九年级 · 解析几何
(本小题 8.0 分)

如图, 以线段 $A B$ 为直径作 $\odot O$, 交射线 $A C$ 于点 $C, A D$ 平分 $\angle C A B$ 交 $\odot O$ 于点 $D$, 过点 $D$ 作直线 $D E \perp A C$ 于点 $E$, 交 $A B$ 的延长线于点 $F$. 连接 $B D$ 并延长交 $A C$ 于点 $M$.

(1)求证: 直线 $D E$ 是 $\odot O$ 的切线;

(2)求证: $A B=A M$ ；

(3)若 $M E=1, \angle F=30^{\circ}$, 求 $B F$ 的长.

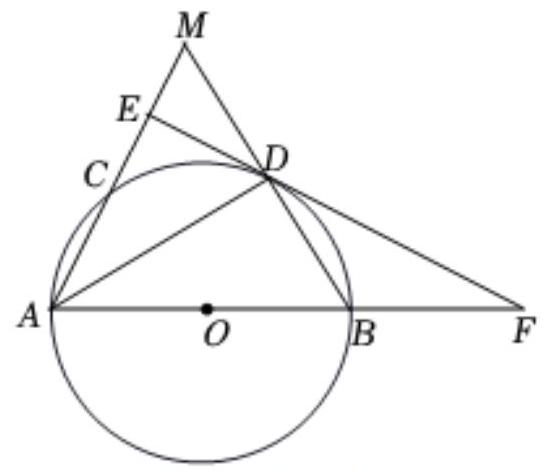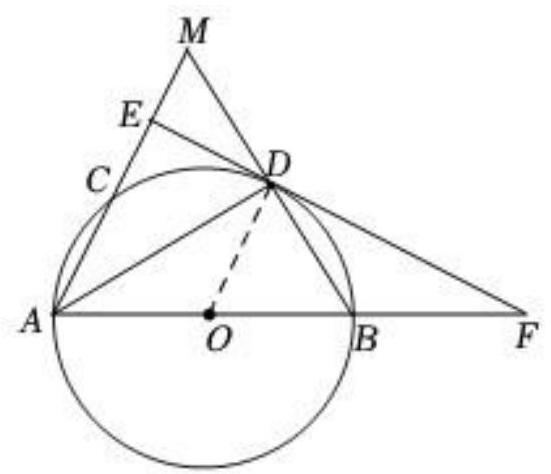
答案: (1)证明: 连接 $O D$, 则 $O D=O A$,

$\therefore \angle O D A=\angle O A D$,

$\because A D$ 平分 $\angle C A B$,

$\therefore \angle O A D=\angle D A C$,

$\therefore \angle O D A=\angle D A C$

$\therefore O D / / A C$,

$\because D E \perp A C$,

$\therefore \angle O D F=\angle A E D=90^{\circ}$,

$\because O D$ 是 $\odot O$ 的半径, 且 $D E \perp O D$,

$\therefore$ 直线 $D E$ 是 $\odot O$ 的切线.

(2)证明: :线段 $A B$ 是 $\odot O$ 的直径,

$\therefore \angle A D B=90^{\circ}$,

$\therefore \angle A D M=180^{\circ}-\angle A D B=90^{\circ}$,

$\therefore \angle M+\angle D A M=90^{\circ}, \angle A B M+\angle D A B=90^{\circ}$,

$\because \angle D A M=\angle D A B$,

$\therefore \angle M=\angle A B M$,

$\therefore A B=A M$.

(3)解: $\because \angle A E F=90^{\circ}, \angle F=30^{\circ}$,

$\therefore \angle B A M=60^{\circ}$,

$\therefore \triangle A B M$ 是等边三角形,

$\therefore \angle M=60^{\circ}$,

$\because \angle D E M=90^{\circ}, M E=1$,

$\therefore \angle E D M=30^{\circ}$,

$\therefore M D=2 M E=2$,

$\therefore B D=M D=2$,

$\because \angle B D F=\angle E D M=30^{\circ}$,

$\therefore \angle B D F=\angle F$,

$\therefore B F=B D=2$.

【解析】(1)连接 $O D$, 由 $\angle O D A=\angle O A D=\angle D A C$ 证明 $O D / / A C$, 得 $\angle O D F=\angle A E D=90^{\circ}$, 即可证明直线 $D E$ 是 $\odot O$ 的切线;

(2) 由线段 $A B$ 是 $\odot O$ 的直径证明 $\angle A D B=90^{\circ}$, 再根据等角的余角相等证明 $\angle M=\angle A B M$, 则 $A B=$ $A M ;$

(3)) 由 $\angle A E F=90^{\circ}, \angle F=30^{\circ}$ 证明 $\angle B A M=60^{\circ}$, 则 $\triangle A B M$ 是等边三角形, 所以 $\angle M=60^{\circ}$, 则 $\angle E D M=30^{\circ}$, 所以 $B D=M D=2 M E=2$, 再证明 $\angle B D F=\angle F$, 得 $B F=B D=2$.

此题重点考查切线的判定、直径所对的圆周角是直角、等角的余角相等、等腰三角形的判定与性质、等边三角形的判定与性质、平行线的判定与性质、直角三角形中 $30^{\circ}$ 角所对的直角边等于斜边的一半等知识, 正确地作出所需要的辅助线是解题的关键.